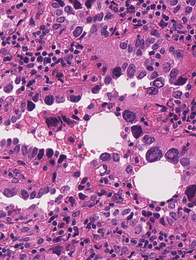
Tumor epithelial tissue: yes
Tumor-associated stroma tissue: yes
Normal tissue: no